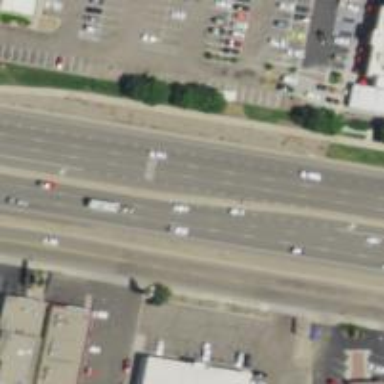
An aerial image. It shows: Asphalt road with grade 1 trunk. This expressway has smooth surface.